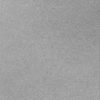
Label: dusty